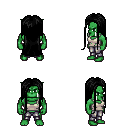
a pixel art fantasy rpg character, male body template, orc, green skin, white pirate shirt, metal pants, black extra-long hairstyle, four views (front, back, left, right), 2x2 character sprite sheet, small pixel art, hard edges, no anti-aliasing